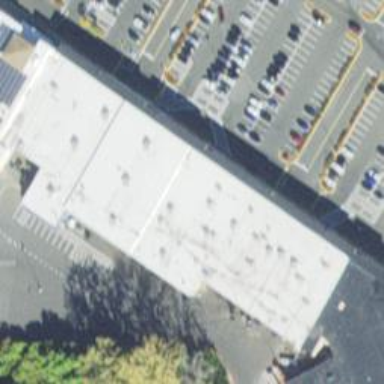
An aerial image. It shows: Fitness center located in leisure land.